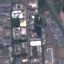
Label: Industrial